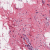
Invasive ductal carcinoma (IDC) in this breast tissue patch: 0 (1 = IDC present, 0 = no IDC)